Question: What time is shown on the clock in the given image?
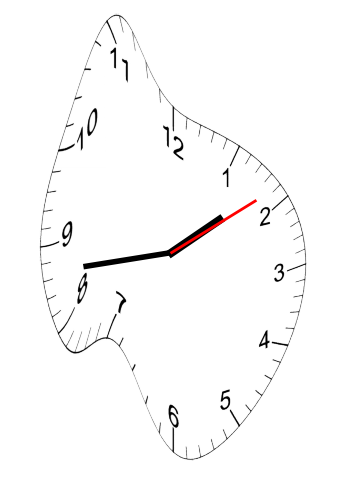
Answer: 01:43:09